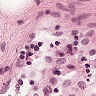
Metastatic tissue present: no